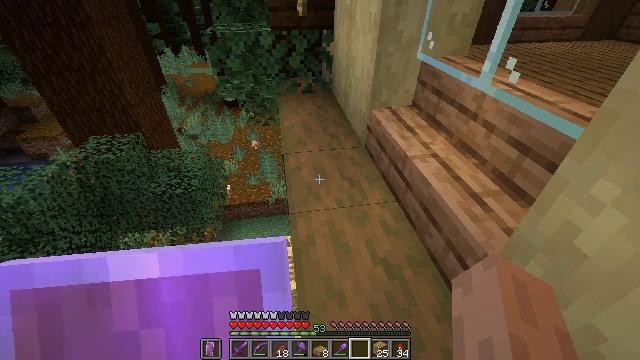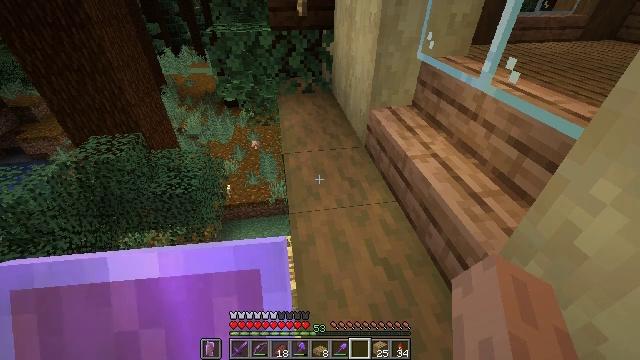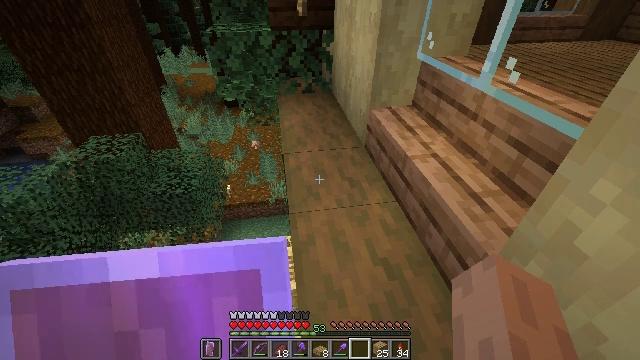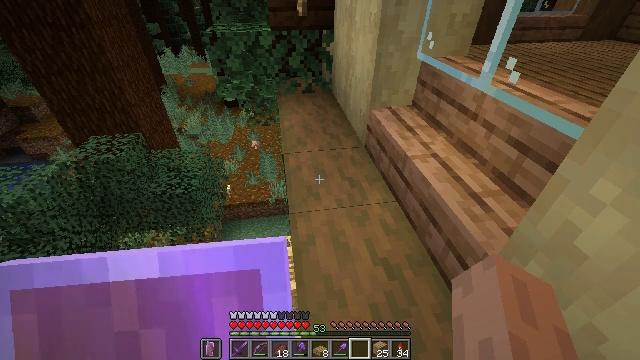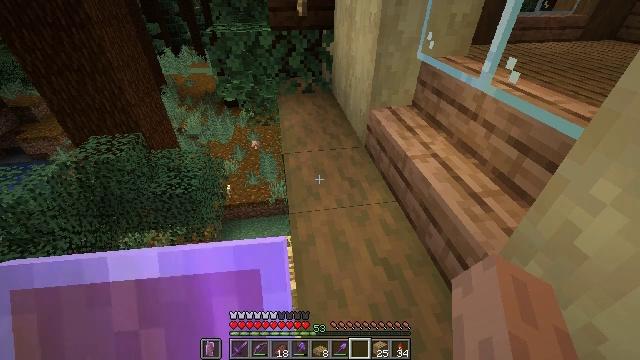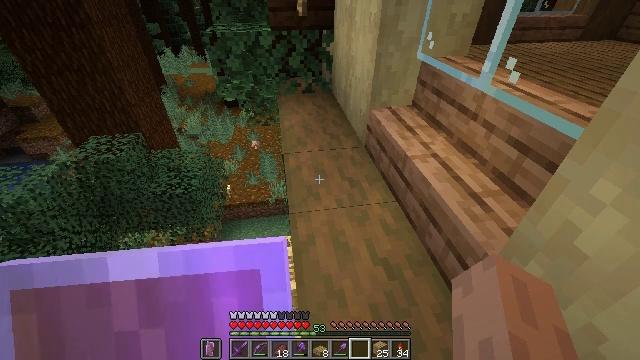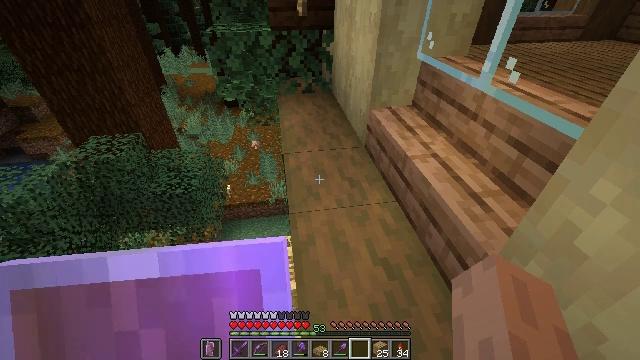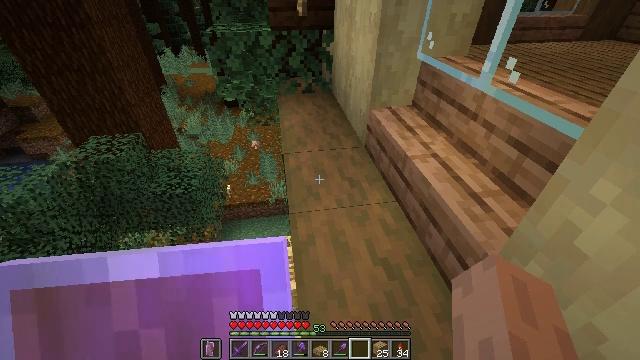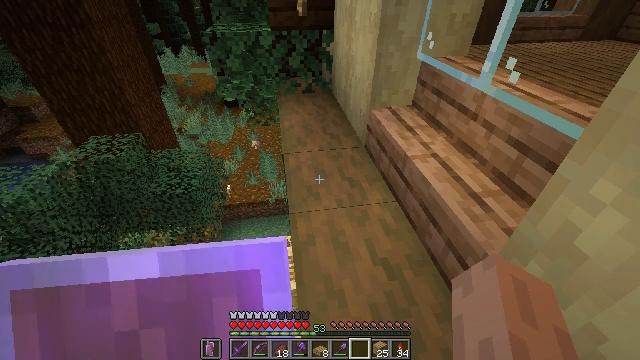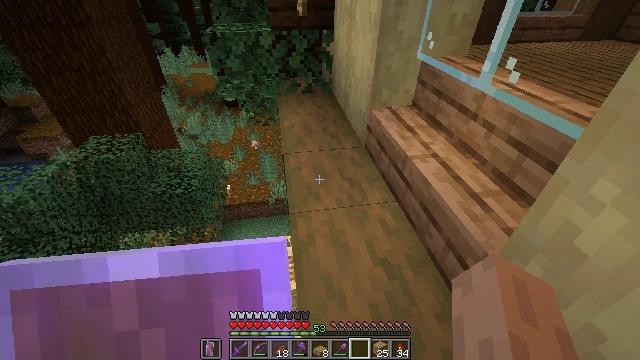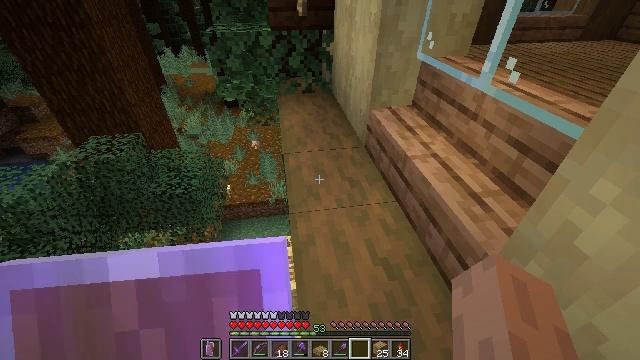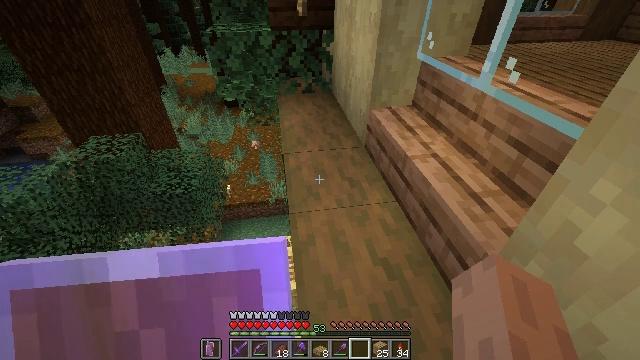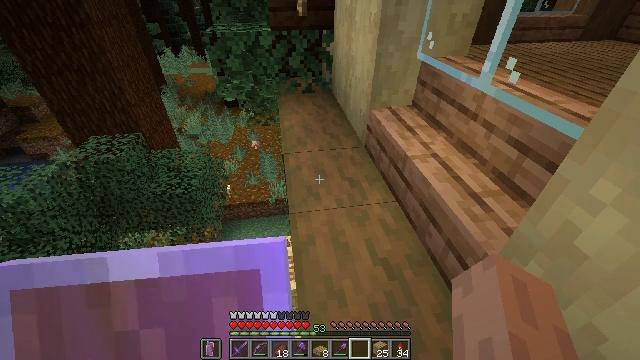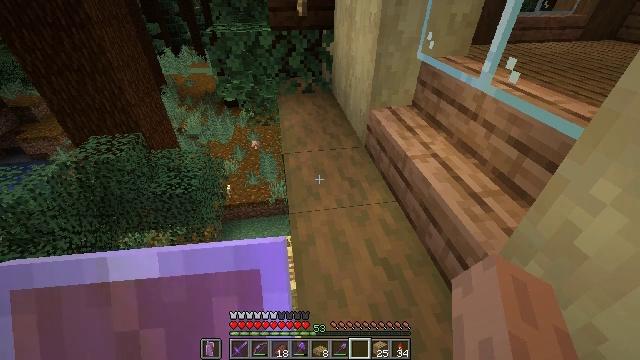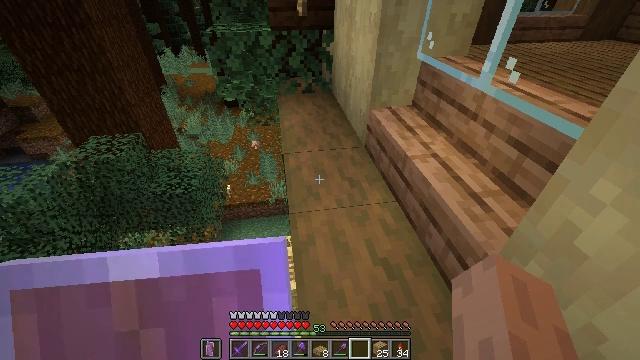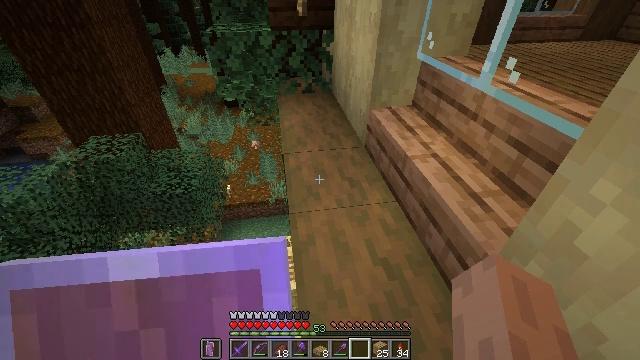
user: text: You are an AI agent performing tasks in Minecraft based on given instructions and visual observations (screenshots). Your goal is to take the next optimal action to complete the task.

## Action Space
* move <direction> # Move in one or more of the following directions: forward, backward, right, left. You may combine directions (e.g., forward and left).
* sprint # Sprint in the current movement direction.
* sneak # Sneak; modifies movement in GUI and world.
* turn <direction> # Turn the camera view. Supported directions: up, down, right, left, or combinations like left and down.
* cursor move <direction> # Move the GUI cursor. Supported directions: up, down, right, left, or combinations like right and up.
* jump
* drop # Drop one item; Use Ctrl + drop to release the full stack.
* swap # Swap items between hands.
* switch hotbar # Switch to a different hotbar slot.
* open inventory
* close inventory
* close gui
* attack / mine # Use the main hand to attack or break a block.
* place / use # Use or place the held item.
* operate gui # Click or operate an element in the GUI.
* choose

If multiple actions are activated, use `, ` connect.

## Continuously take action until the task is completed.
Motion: motion action
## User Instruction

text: Break the grass block.
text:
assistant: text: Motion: no_op
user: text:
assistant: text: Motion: no_op
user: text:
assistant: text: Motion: no_op
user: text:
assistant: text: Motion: no_op
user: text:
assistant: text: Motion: no_op
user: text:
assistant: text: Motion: no_op
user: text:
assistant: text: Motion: no_op
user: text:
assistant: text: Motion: no_op
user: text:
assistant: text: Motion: no_op
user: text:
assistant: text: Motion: no_op
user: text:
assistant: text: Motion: no_op
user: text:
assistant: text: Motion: no_op
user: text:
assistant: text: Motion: no_op
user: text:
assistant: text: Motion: no_op
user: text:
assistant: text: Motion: no_op
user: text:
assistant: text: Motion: no_op
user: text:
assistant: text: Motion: no_op
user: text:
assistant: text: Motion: no_op
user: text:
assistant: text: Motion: no_op
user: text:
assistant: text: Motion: no_op
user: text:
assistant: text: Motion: no_op
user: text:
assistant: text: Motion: no_op
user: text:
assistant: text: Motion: no_op
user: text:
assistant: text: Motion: no_op
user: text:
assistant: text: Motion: no_op
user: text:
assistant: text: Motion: no_op
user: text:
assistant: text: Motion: no_op
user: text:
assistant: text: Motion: no_op
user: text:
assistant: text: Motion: no_op
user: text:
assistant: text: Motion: no_op